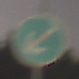
Verkehrszeichen: VorgeschriebeneVorbeifahrtLinks
Umgebung: Outdoor, Suburban
Tageszeit: Night
Wetter: Clear
Licht: Artificial
Jahreszeit: NotSpecified
Kontrast: MediumContrast